Question: I am trying to consume an external REST service. Example:
'''
DATA : lo_client TYPE REF TO if_http_client.
cl_http_client=>create_by_url(
EXPORTING
url = 'http://my_url'
IMPORTING
client = lo_client
EXCEPTIONS
argument_not_found = 1
plugin_not_active = 2
internal_error = 3
OTHERS = 4 ).
DATA(rest_client) = NEW CL_REST_HTTP_CLIENT( lo_client ).
rest_client->GET( ).
'''
GET, POST, PUT and DELETE are Ok since they are implemented in the class 'CL_REST_HTTP_CLIENT'.

Did anyone find a solution to use the PATCH method or how could I consume it otherwise?
PS: the constant for PATCH exists ('if_rest_message=>gc_method_patch'), but as I said, it's not implemented (send_receive).
Thank you.
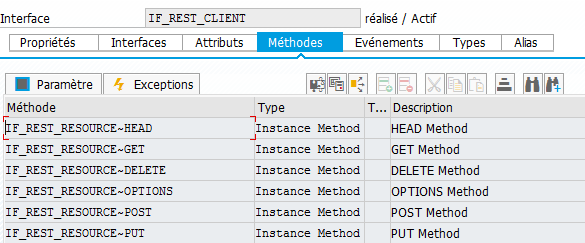
Answer: You can use CL_HTTP_CLIENT to set method freely, CL_REST_HTTP_CLIENT is also using this class under the hood.
'''
DATA : lo_client TYPE REF TO if_http_client.
cl_http_client=>create_by_url(
EXPORTING
url = 'http://my_url'
IMPORTING
client = lo_client
EXCEPTIONS
argument_not_found = 1
plugin_not_active = 2
internal_error = 3
OTHERS = 4 ).
lo_client->request->set_method( 'PATCH' ).
lo_client->request->set_content_type( 'application/json' ).
lo_client->send( ).
lo_client->receive(
EXCEPTIONS
http_communication_failure = 1
http_invalid_state = 2
http_processing_failed = 3
OTHERS = 4 ).
'''